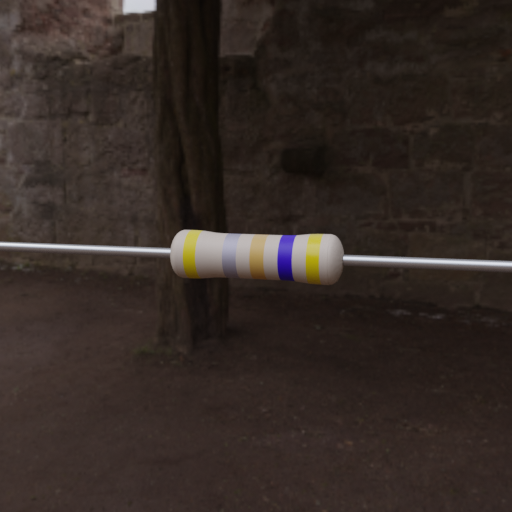
Resistor colour bands (in order): yellow, silver, gold, blue, yellow